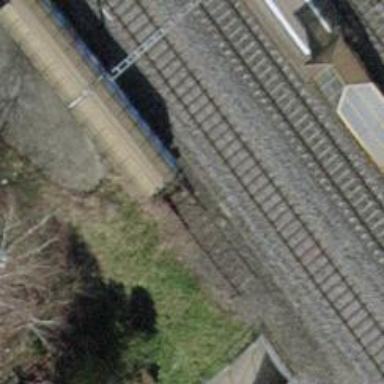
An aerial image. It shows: Single-track electrified railway siding with contact line.